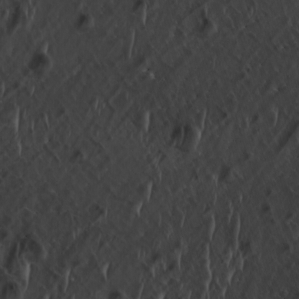
Label: non_frost